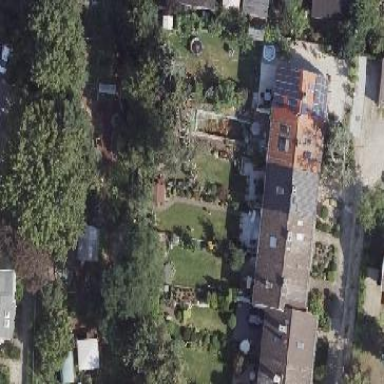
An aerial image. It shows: Allotments area.